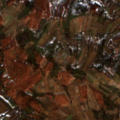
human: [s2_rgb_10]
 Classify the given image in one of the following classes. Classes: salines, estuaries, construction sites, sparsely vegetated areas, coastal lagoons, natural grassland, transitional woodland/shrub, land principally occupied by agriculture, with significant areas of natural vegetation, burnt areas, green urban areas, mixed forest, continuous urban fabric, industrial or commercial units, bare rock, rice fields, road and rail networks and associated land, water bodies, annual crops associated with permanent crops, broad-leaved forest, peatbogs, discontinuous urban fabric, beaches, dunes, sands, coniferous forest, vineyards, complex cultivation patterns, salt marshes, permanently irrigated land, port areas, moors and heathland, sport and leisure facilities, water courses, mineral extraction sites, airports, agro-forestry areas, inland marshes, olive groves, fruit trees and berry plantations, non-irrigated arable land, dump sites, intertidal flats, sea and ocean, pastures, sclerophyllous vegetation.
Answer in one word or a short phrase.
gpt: complex cultivation patterns, land principally occupied by agriculture, with significant areas of natural vegetation, broad-leaved forest